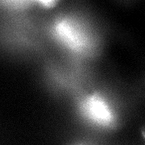
Tissue sample: colon
Magnification: 5.0x
Cell type: Stem and progenitor cells
Senescence state: senescent